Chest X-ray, PA view. Patient: 53 years old, sex F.
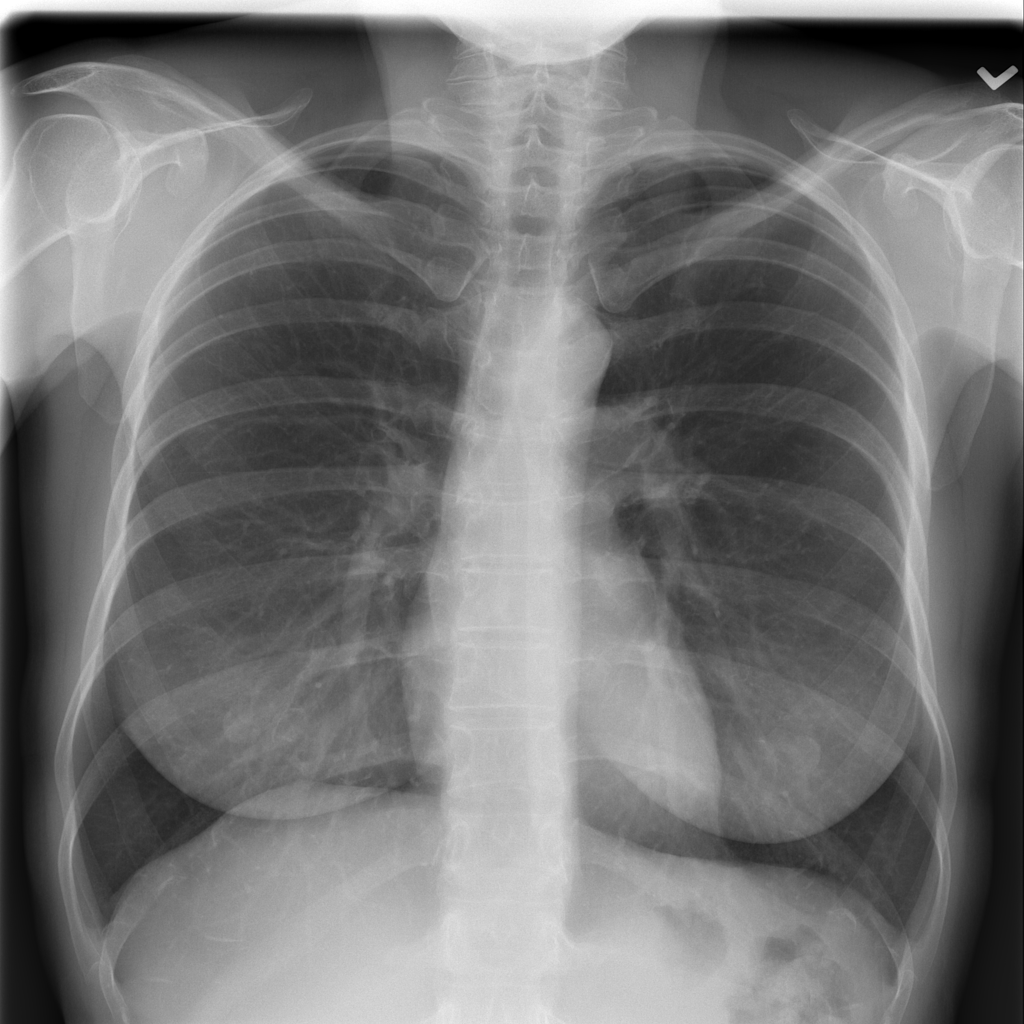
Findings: Infiltration, Nodule